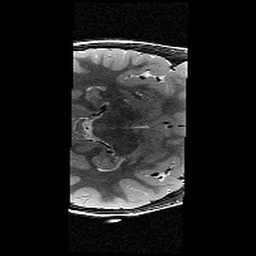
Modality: T2w
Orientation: axial
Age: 11
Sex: female
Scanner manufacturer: siemens
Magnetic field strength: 3 T
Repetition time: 9.23 s
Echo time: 0.067 s